Interaction volume radius: 10 \u00c5
Interaction volume height: 15 \u00c5
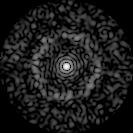
Disorder parameter: 0.8601